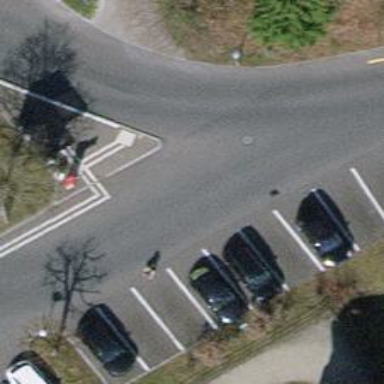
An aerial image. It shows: Asphalt footway.